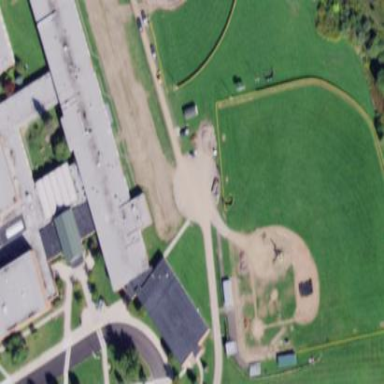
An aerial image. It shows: Baseball pitch for leisure land activities.